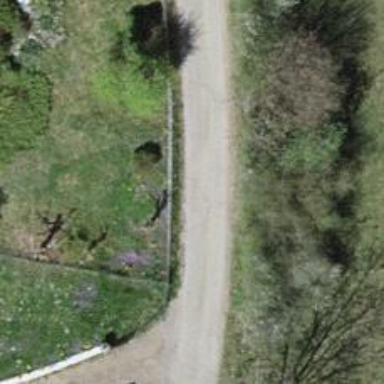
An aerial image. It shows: Alley classified as service road.